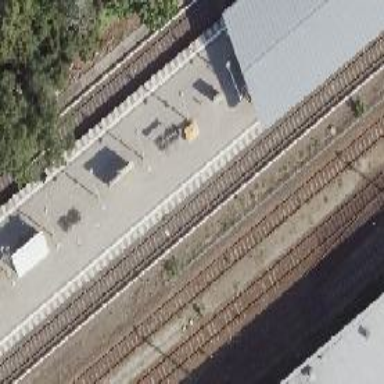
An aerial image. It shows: Close-up of railway platform edge.